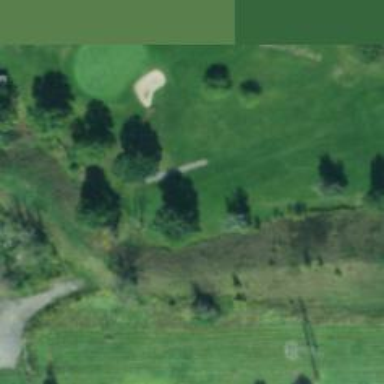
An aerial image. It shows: Golf tee.